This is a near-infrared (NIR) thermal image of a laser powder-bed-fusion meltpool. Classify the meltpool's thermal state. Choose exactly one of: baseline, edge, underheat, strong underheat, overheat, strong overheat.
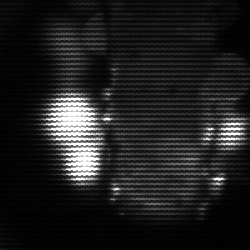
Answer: strong underheat